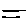
Label: line